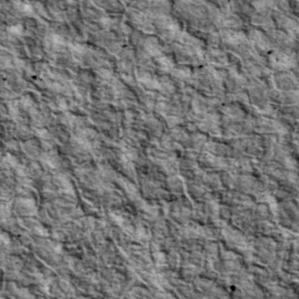
Label: non_frost